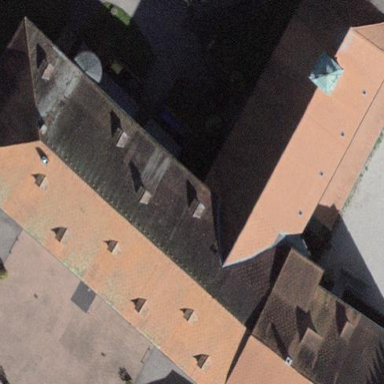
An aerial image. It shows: Historic castle building.